Interaction volume radius: 5 \u00c5
Interaction volume height: 10 \u00c5
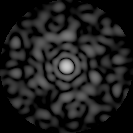
Disorder parameter: 0.7562